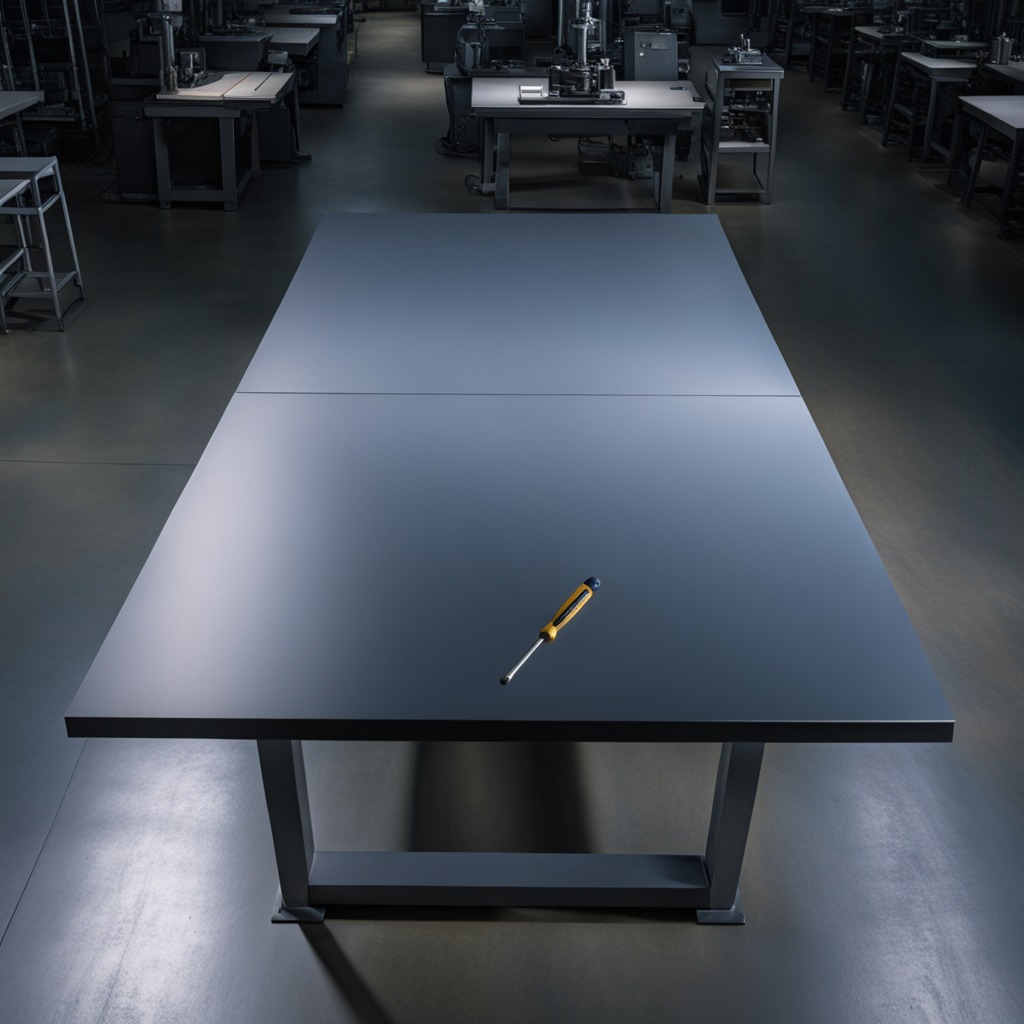
A screwdriver is lying on the tabletop.